Field crop: maize
Growth stage: 2
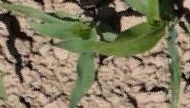
Species: maize